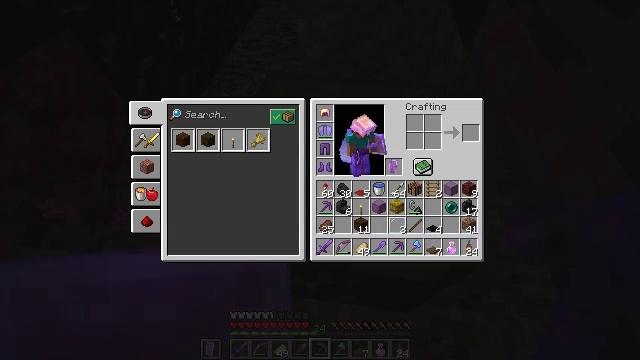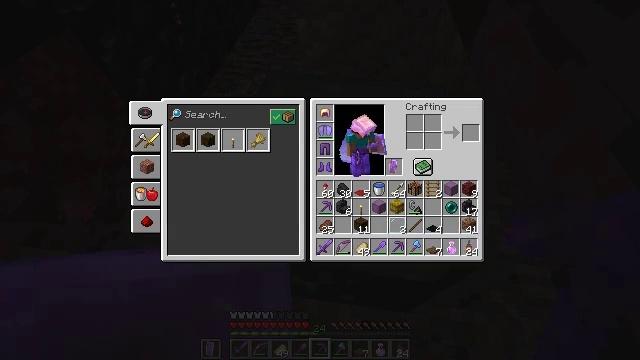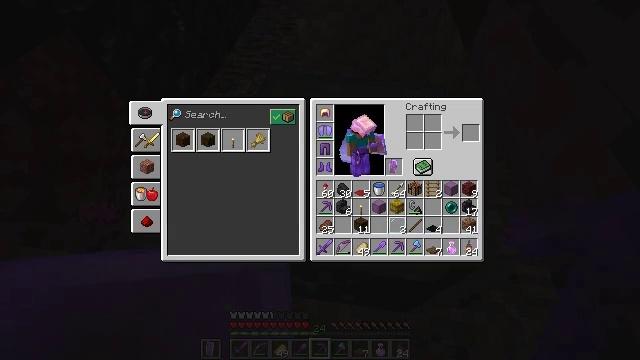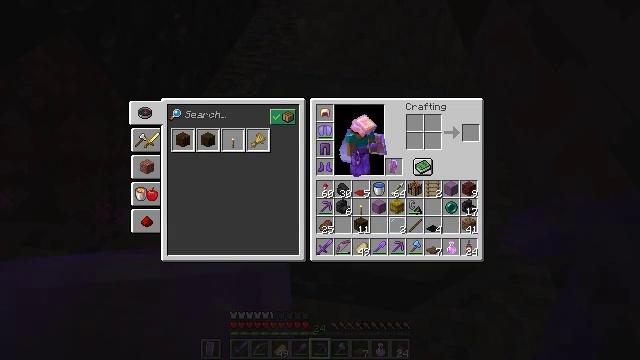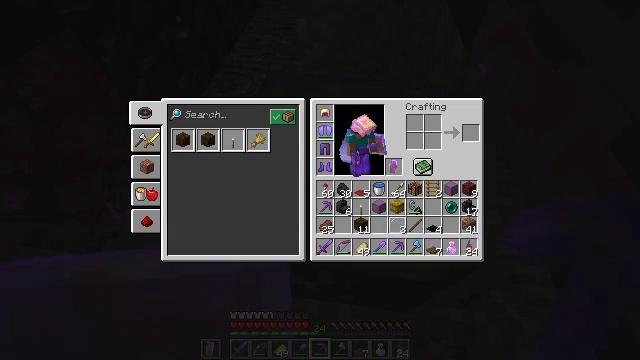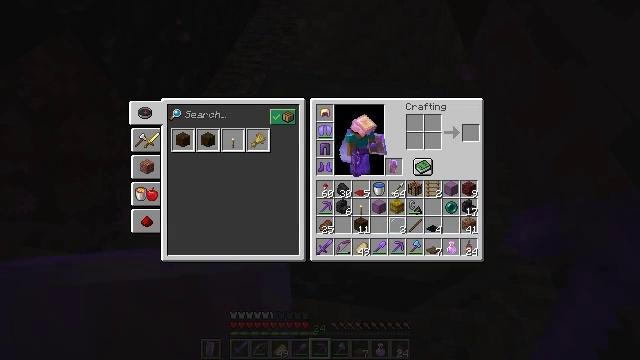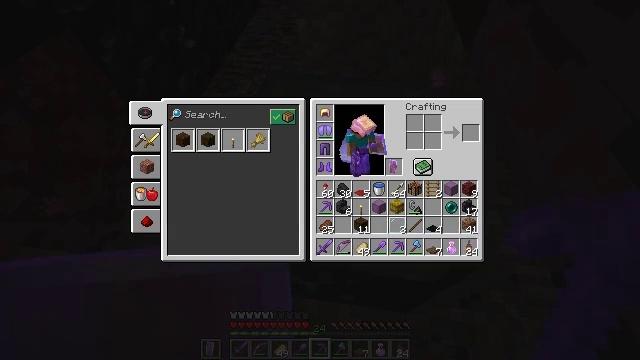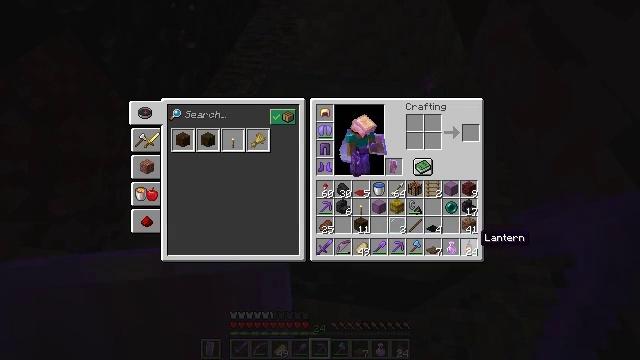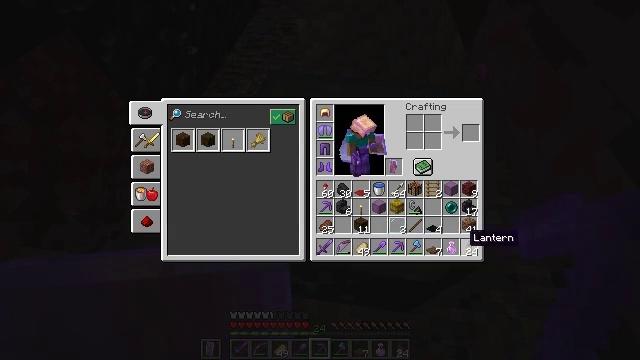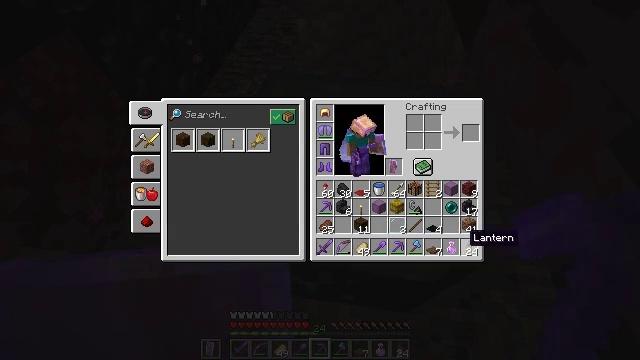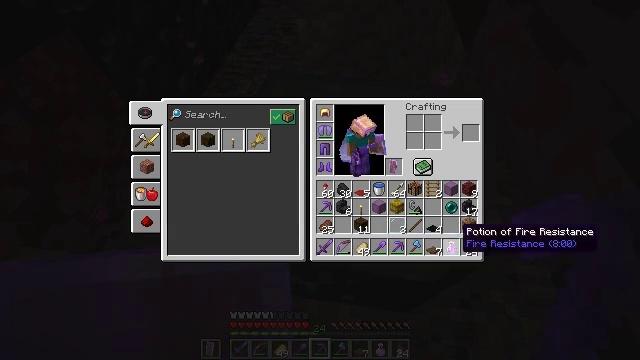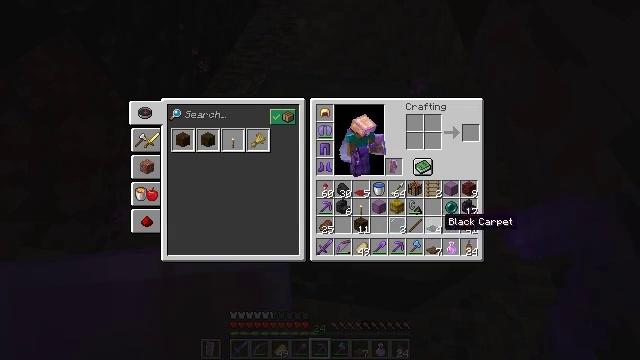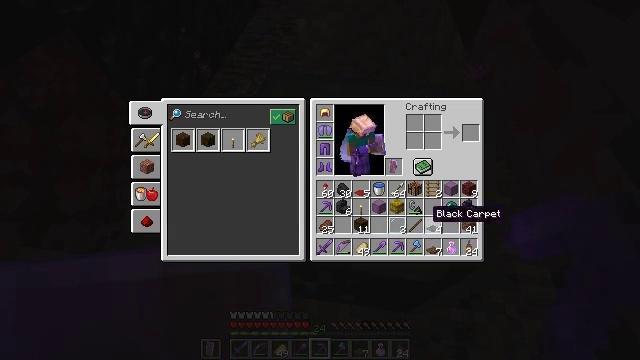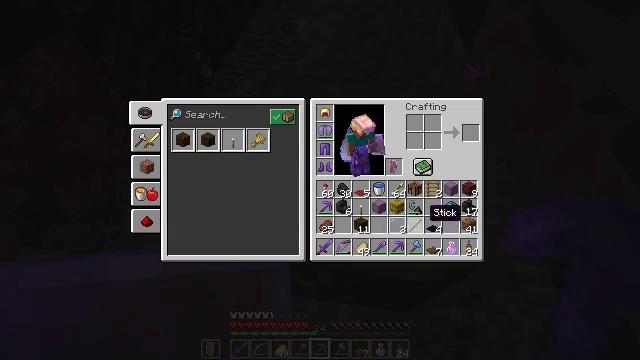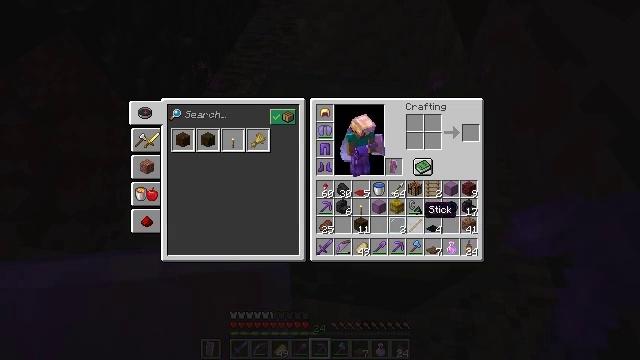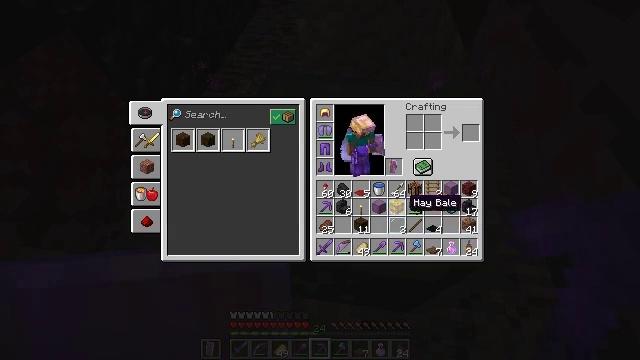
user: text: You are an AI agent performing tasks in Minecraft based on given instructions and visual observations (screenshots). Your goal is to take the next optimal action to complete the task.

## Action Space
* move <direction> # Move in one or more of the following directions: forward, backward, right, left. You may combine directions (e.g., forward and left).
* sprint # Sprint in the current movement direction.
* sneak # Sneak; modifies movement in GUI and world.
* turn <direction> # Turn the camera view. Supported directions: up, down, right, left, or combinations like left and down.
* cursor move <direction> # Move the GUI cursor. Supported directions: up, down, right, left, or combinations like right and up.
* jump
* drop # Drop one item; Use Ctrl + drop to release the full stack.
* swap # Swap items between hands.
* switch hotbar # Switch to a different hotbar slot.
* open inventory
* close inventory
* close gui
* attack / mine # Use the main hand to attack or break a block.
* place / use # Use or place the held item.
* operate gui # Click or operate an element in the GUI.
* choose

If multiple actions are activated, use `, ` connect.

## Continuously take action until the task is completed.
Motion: motion action
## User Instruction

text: Break the ender chest to move it.
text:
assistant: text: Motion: no_op
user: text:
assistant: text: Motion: no_op
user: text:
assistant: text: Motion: no_op
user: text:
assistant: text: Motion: no_op
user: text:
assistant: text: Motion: no_op
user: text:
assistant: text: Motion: no_op
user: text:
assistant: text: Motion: turn left
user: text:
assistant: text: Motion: turn left
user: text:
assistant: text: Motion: no_op
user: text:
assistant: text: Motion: turn left
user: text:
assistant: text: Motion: turn left and up
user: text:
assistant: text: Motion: turn left and up
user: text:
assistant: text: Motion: no_op
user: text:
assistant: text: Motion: no_op
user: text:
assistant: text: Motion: turn left and up
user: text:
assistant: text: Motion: turn left
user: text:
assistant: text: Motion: turn left
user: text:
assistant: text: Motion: no_op
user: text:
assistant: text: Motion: no_op
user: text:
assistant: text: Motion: no_op
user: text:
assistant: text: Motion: turn left
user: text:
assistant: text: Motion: turn left
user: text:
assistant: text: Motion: turn left
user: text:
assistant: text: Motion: no_op
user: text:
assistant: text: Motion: no_op
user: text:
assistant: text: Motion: no_op
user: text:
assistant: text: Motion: no_op
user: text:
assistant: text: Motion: no_op
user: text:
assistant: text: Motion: no_op
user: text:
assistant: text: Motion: attack / mine